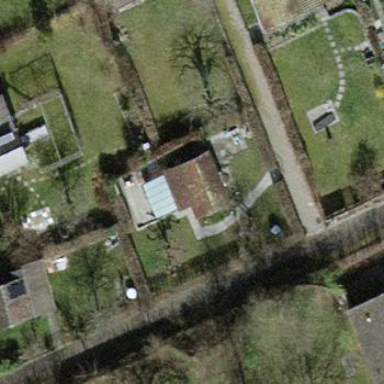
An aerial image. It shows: Allotment house.